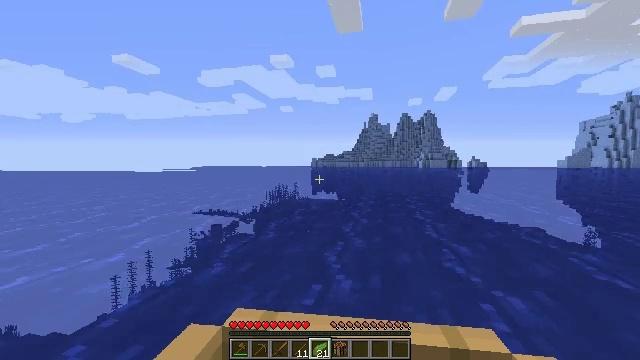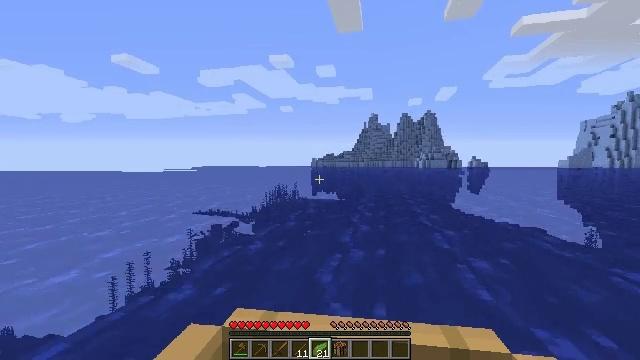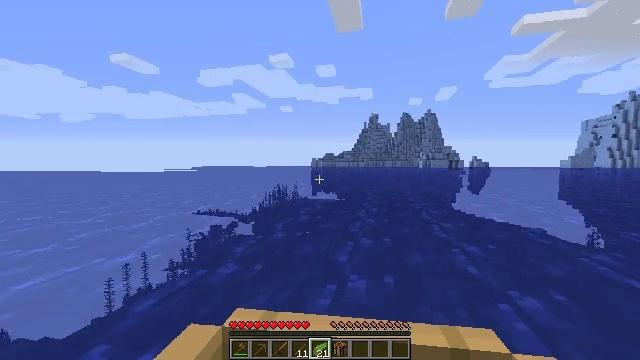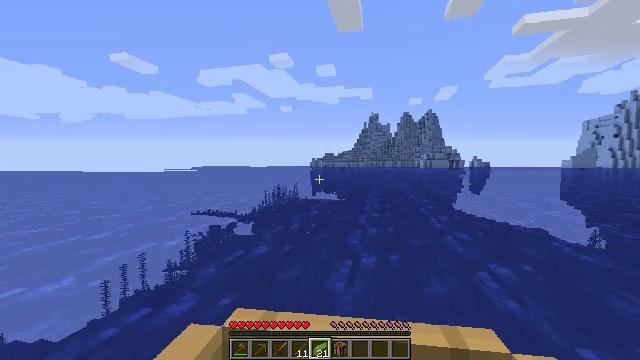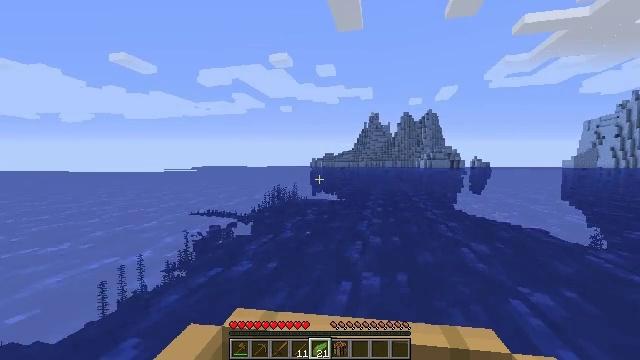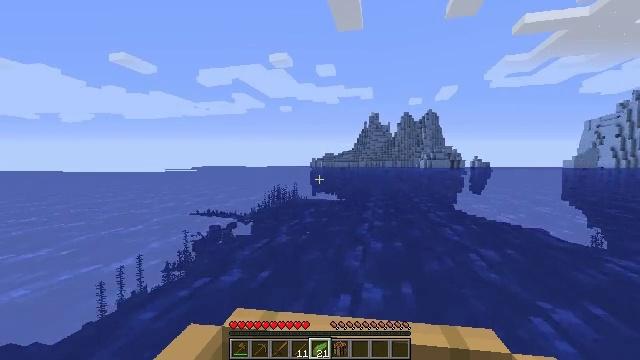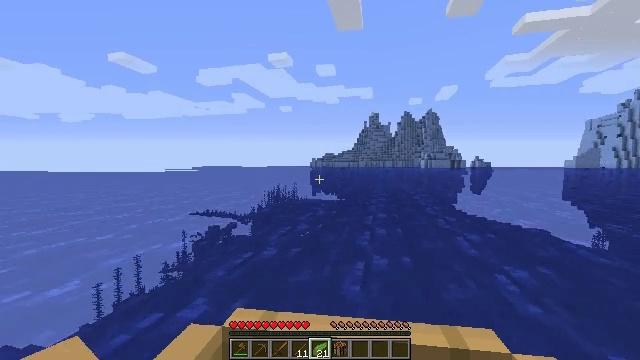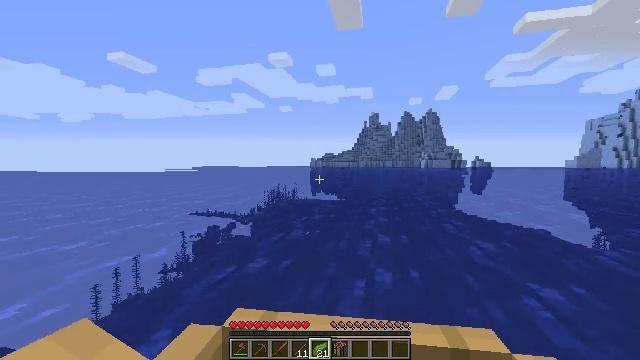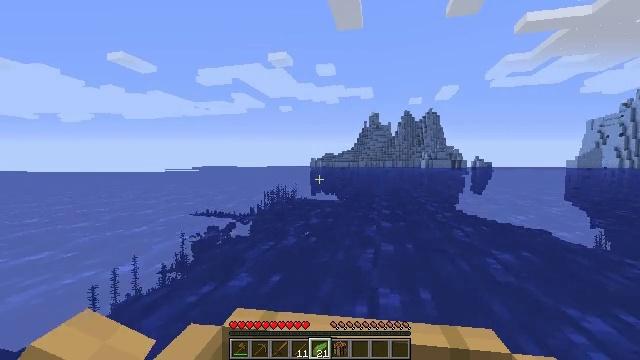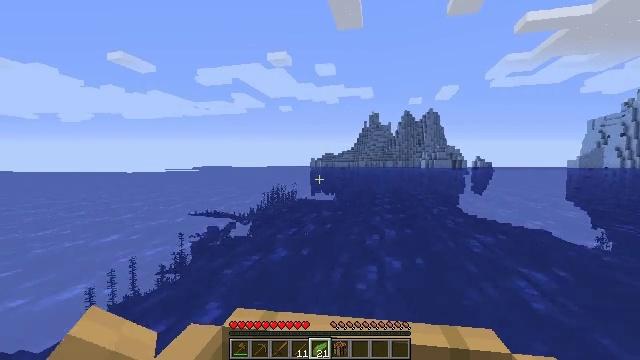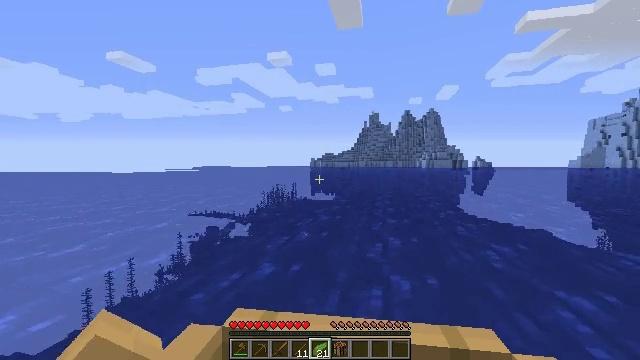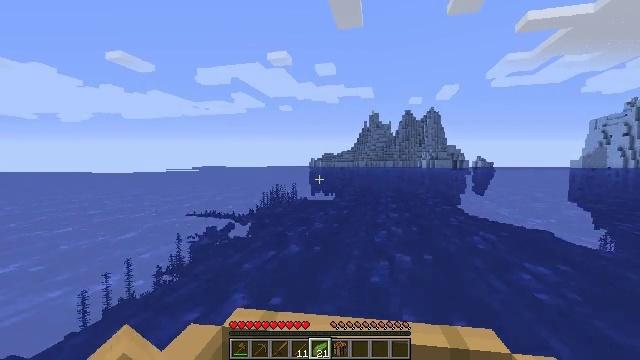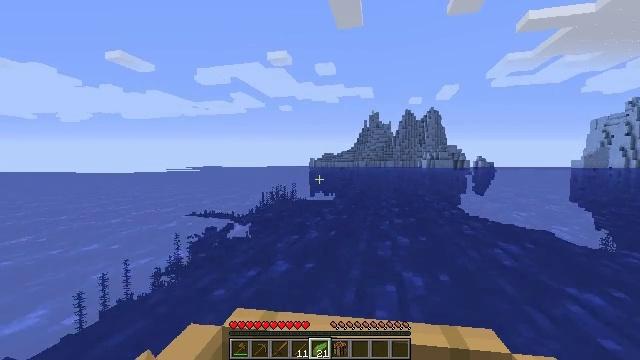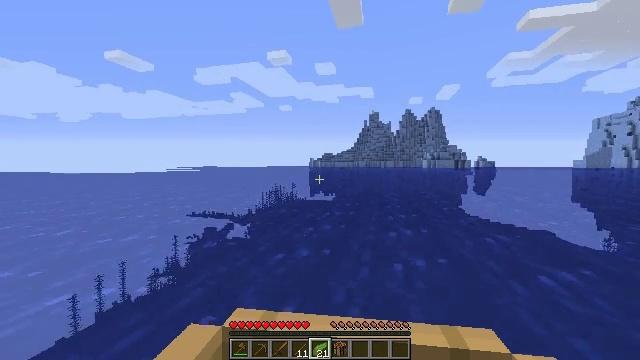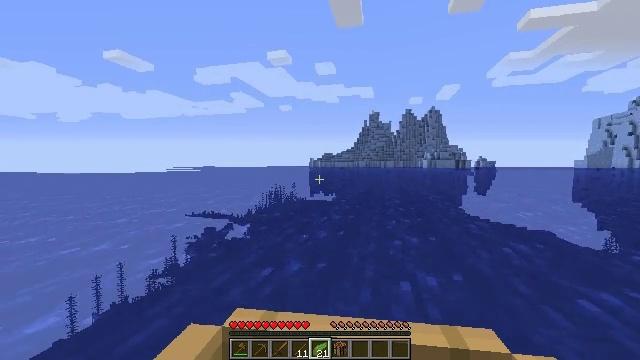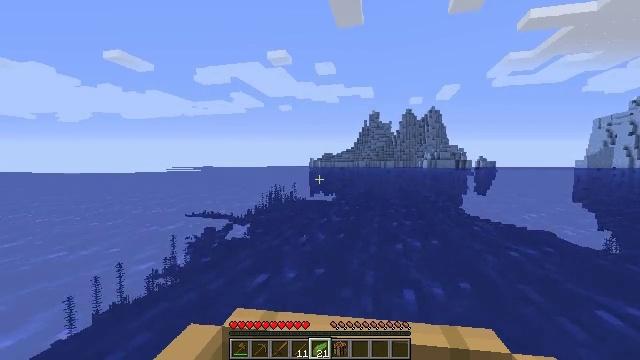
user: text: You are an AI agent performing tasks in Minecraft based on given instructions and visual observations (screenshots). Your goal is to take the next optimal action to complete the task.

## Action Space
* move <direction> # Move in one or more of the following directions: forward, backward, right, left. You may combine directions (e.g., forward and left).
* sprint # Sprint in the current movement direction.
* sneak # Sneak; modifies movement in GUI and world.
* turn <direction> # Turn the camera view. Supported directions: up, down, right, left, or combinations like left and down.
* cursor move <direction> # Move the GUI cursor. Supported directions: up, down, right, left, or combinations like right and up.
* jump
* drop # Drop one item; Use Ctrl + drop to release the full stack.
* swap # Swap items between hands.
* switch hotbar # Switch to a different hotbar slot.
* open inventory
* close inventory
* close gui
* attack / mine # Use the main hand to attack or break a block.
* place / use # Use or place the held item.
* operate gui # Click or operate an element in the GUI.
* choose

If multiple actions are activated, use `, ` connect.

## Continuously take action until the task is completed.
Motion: motion action
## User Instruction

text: Drop kelp from the inventory.
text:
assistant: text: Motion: move forward
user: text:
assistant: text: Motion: move forward
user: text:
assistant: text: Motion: move forward
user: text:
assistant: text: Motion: move forward
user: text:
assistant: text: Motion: move forward
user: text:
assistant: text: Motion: move forward
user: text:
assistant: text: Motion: move forward
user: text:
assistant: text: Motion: move forward
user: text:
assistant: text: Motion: move forward
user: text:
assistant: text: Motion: move forward
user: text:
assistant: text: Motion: move forward
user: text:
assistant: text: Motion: move forward
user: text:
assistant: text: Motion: move forward
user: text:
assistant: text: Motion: move forward
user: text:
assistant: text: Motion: move forward
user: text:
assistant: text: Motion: move forward
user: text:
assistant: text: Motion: move forward
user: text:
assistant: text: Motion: move forward
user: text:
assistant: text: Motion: move forward
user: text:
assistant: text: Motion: move forward
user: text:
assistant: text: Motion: move forward
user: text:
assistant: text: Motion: move forward
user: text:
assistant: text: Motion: move forward
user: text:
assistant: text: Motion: move forward
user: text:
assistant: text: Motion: move forward
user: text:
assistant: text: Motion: move forward
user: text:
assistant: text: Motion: move forward
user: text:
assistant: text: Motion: move forward
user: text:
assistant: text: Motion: move forward
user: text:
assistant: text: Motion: move forward